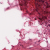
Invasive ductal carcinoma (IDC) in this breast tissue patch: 0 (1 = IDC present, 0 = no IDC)